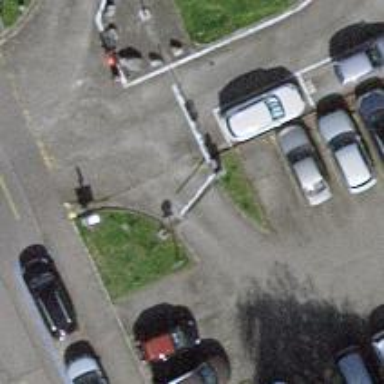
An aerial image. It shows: Lift gate barrier.